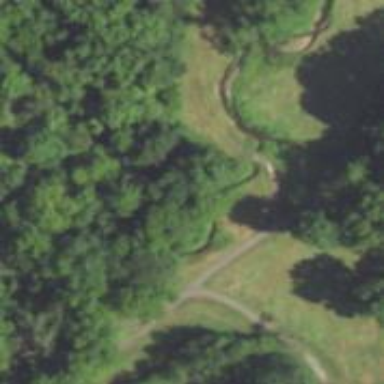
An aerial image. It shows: Pathway for golf carts.